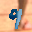
Label: 9